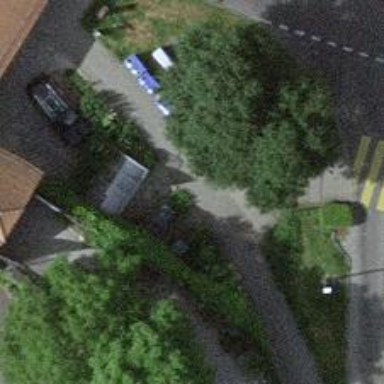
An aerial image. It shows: Recycling container for green waste.